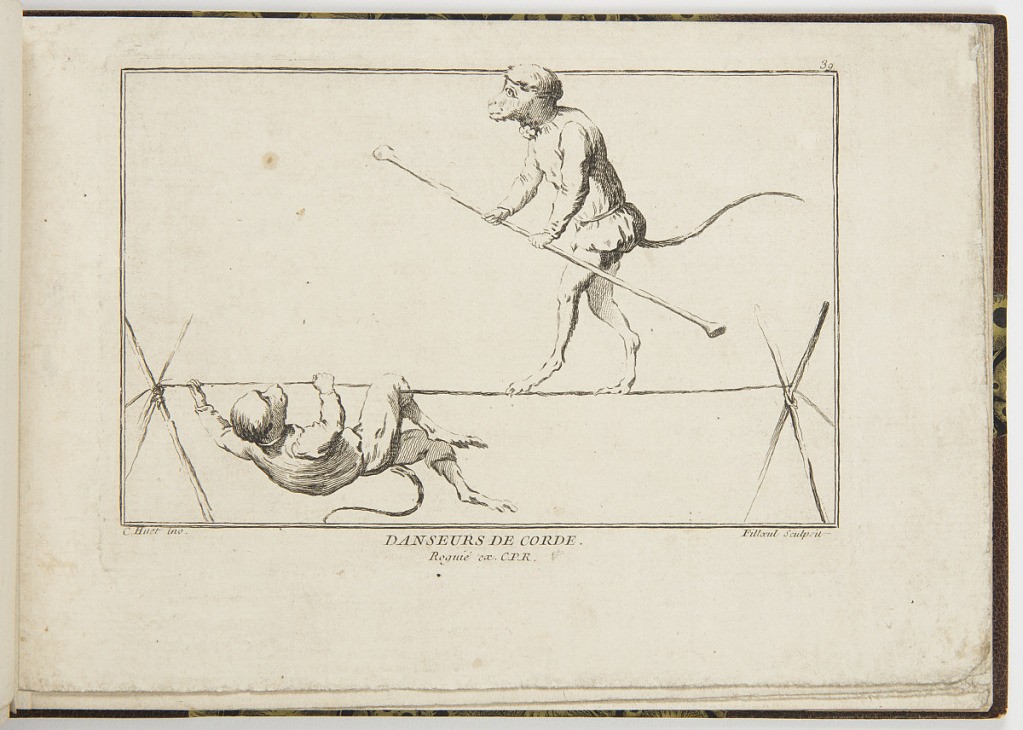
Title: DANSEURS DE CORDE
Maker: Christophe Huet, French, 1695 – 1759
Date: mid- 18th century
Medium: Etching and engraving on laid paper
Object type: Print
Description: A plate from a series of singerie scenes after Huet. A monkey walks across a tightrope attached to poles on either side. He holds a long stick for balance. A second monkey, to his left, is hanging from the rope. The plate is titled, signed, and numbered.